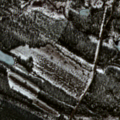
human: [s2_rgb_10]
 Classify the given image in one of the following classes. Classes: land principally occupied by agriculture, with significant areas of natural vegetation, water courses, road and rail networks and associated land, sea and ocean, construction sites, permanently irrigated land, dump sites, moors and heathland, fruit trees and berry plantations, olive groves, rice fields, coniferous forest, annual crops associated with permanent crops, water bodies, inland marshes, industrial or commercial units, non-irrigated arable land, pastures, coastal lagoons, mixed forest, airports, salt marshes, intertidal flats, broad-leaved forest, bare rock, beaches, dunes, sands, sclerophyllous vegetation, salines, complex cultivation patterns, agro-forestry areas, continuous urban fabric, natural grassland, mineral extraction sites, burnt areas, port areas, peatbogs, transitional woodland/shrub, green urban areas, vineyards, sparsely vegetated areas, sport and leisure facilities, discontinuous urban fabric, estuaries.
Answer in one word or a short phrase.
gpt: coniferous forest, transitional woodland/shrub, water bodies